Aerial crown-view tile of a tropical tree (Barro Colorado Island, Panama), acquired 20250616:
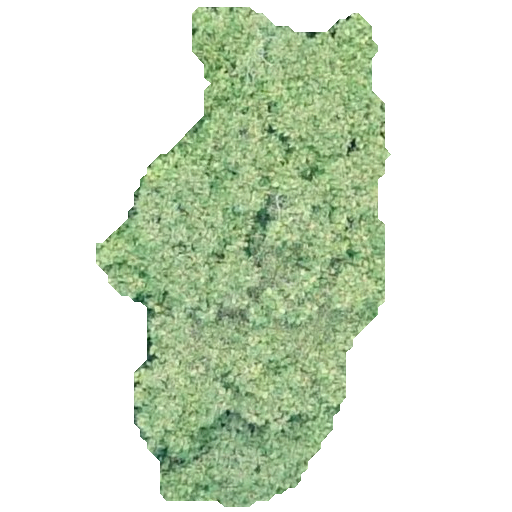
Species: Dipteryx oleifera
GBIF accepted scientific name: Dipteryx oleifera
Crown area: 144.905 m²